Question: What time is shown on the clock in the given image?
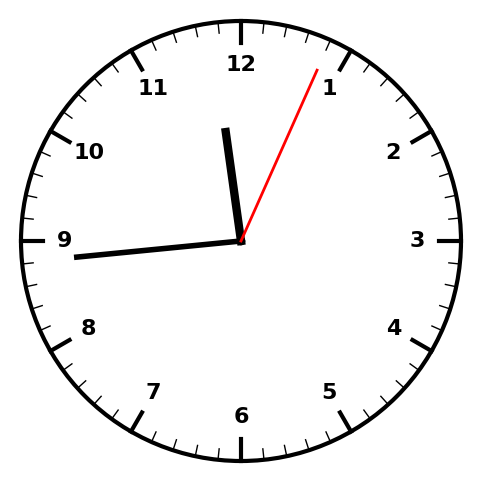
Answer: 11:44:04